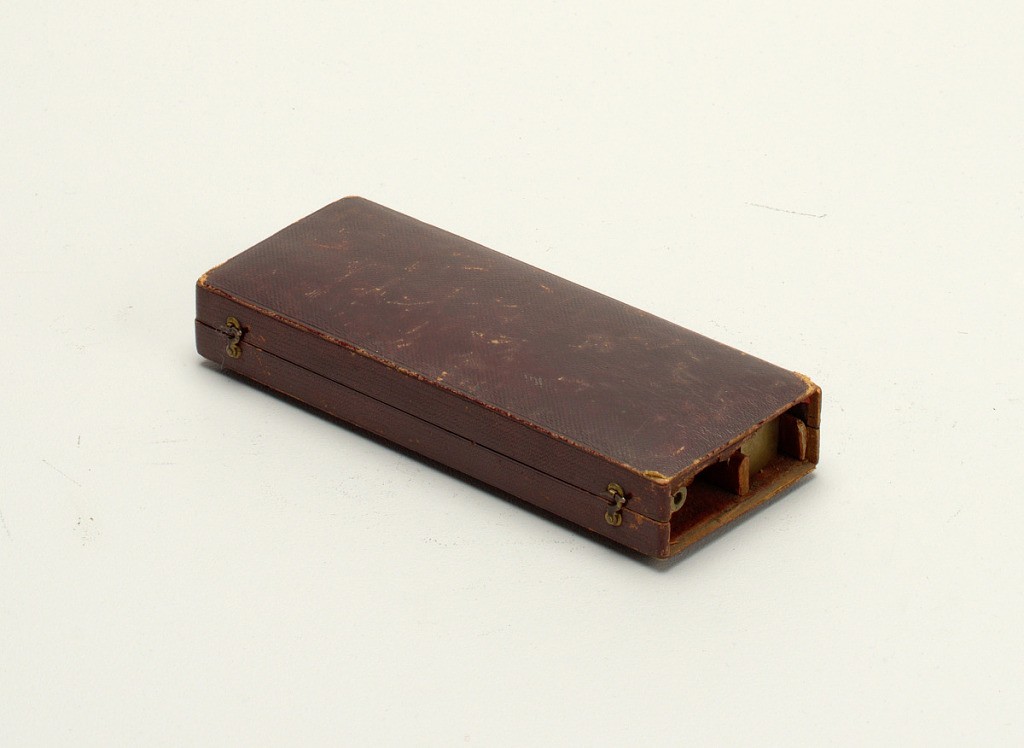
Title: Table light and case
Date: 19th century
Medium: brass, silk, leather
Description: Antique brass and dark green silk table light shade which disassembles to fit into rectangular leather covered case